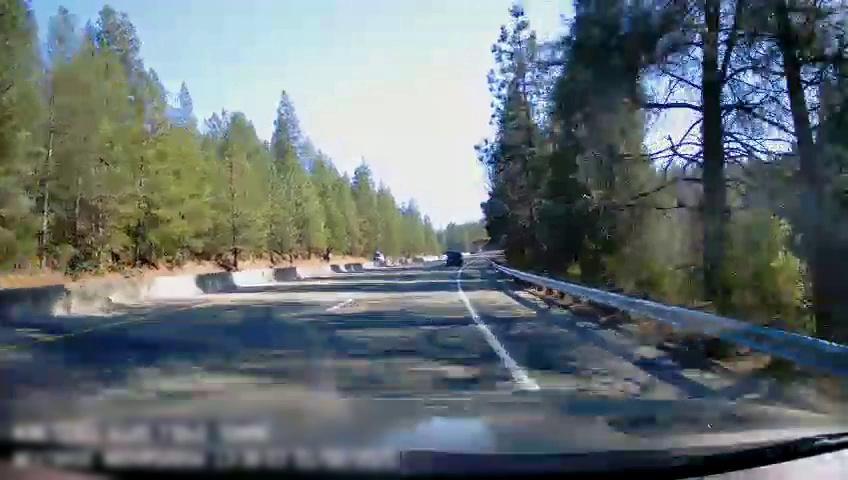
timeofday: Day
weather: Sunny
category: Drivable Space
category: Vehicles | Car
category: Vehicles | SUV
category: Lanes | Current Lane
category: Lanes | Current Lane
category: Lanes | Alternate Lane